Field crop: maize
Growth stage: 2
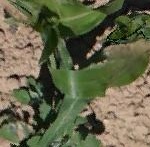
Species: maize